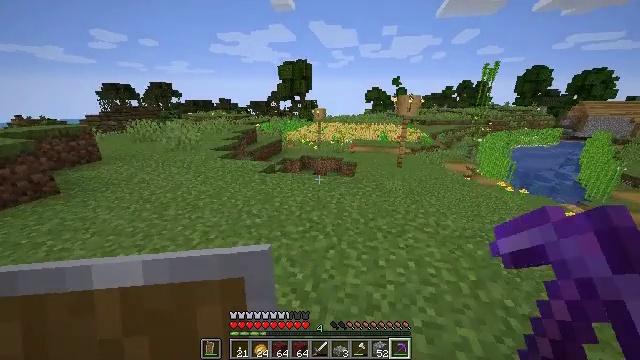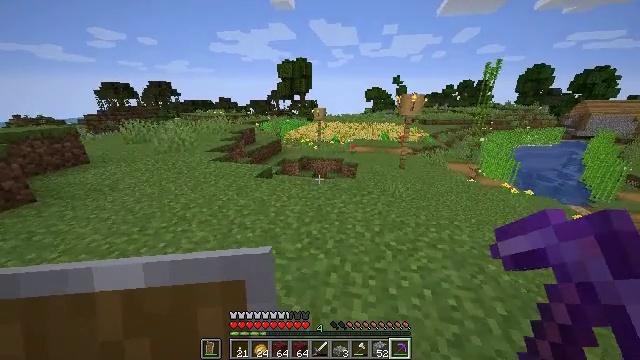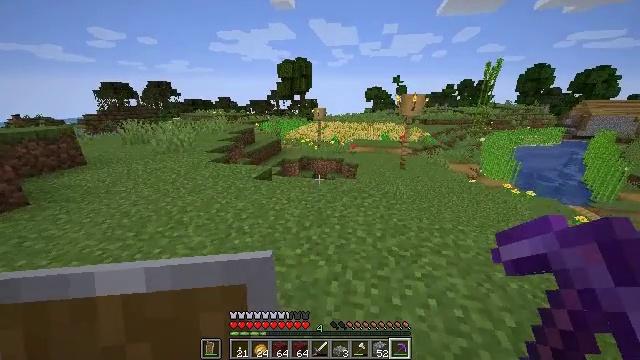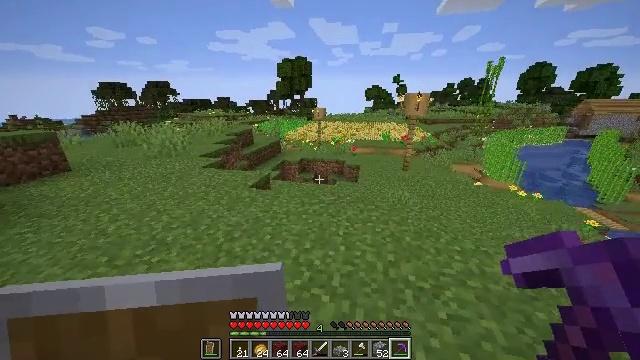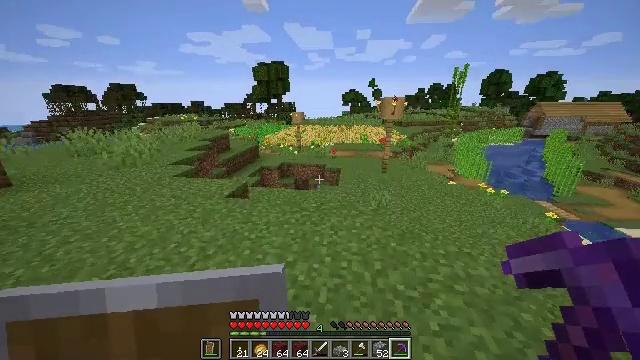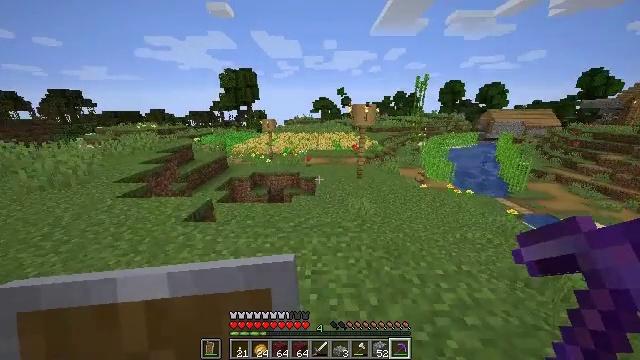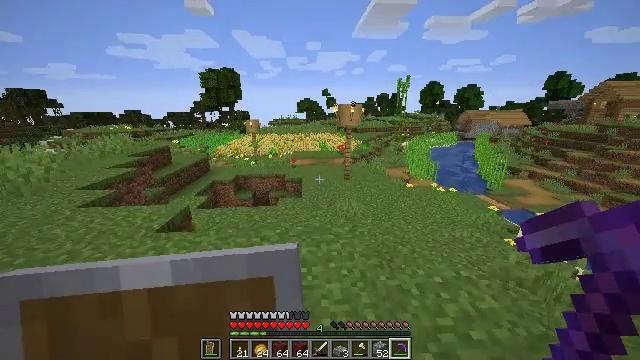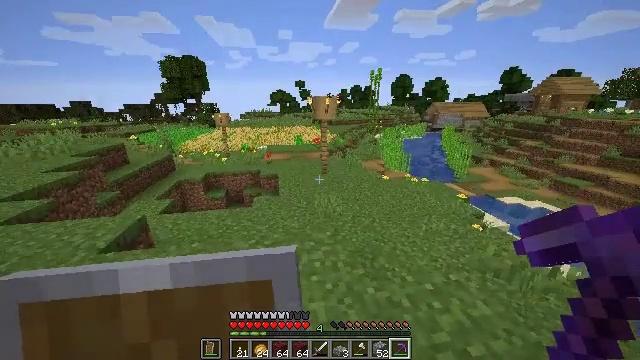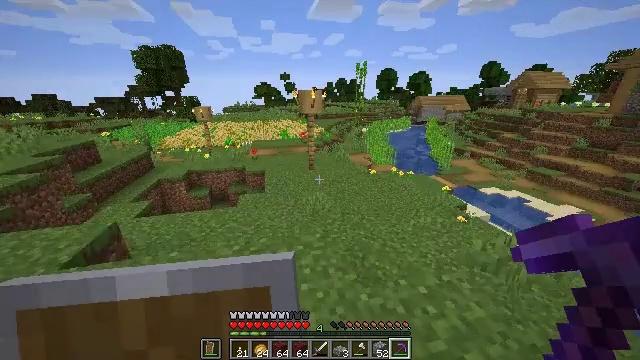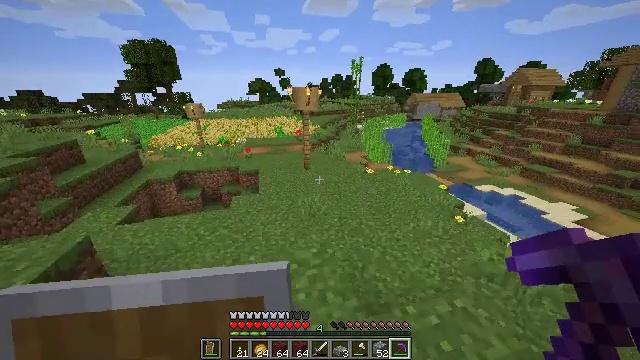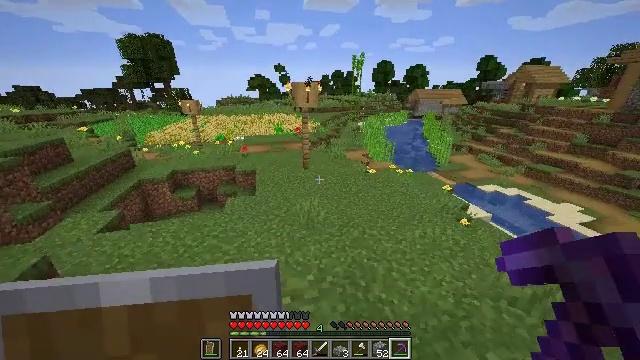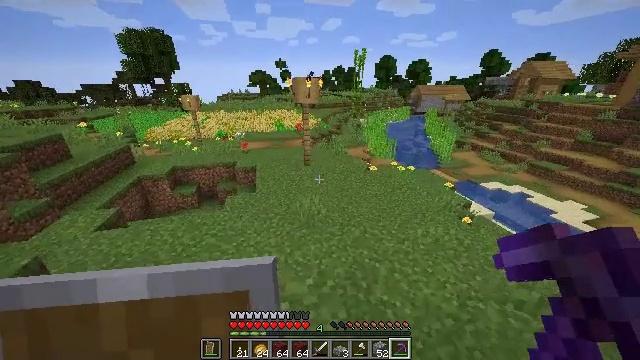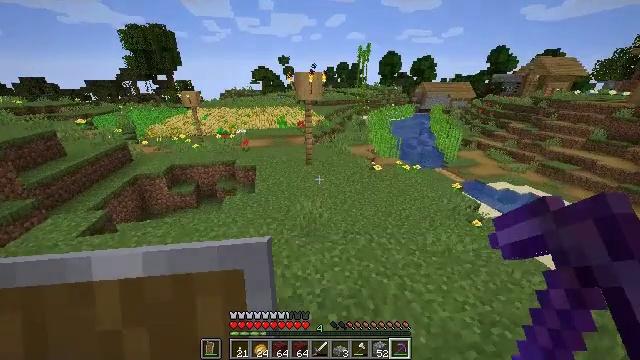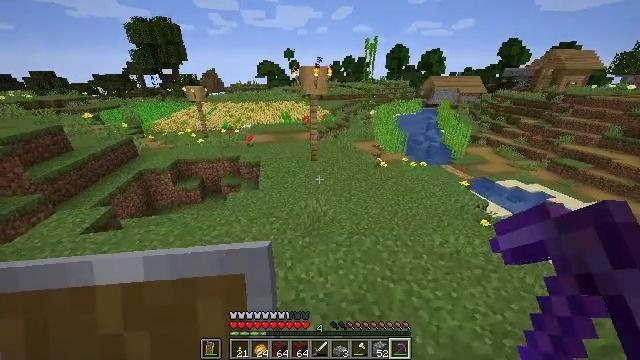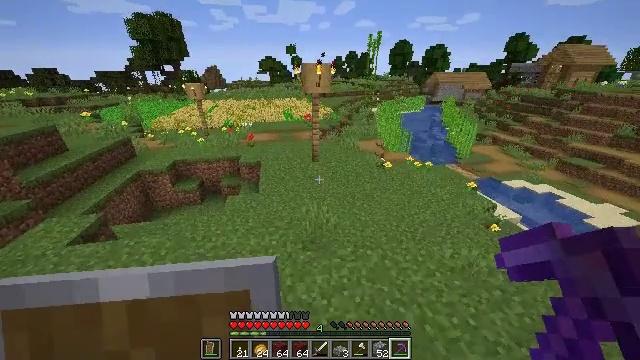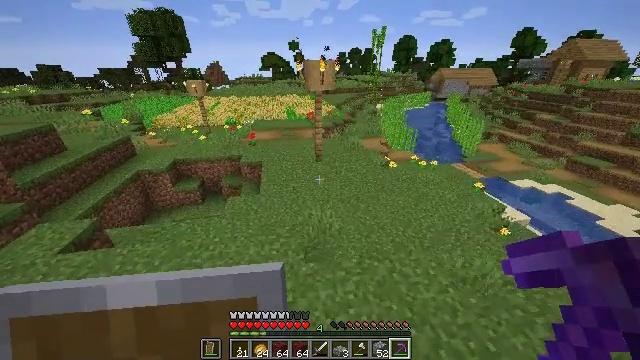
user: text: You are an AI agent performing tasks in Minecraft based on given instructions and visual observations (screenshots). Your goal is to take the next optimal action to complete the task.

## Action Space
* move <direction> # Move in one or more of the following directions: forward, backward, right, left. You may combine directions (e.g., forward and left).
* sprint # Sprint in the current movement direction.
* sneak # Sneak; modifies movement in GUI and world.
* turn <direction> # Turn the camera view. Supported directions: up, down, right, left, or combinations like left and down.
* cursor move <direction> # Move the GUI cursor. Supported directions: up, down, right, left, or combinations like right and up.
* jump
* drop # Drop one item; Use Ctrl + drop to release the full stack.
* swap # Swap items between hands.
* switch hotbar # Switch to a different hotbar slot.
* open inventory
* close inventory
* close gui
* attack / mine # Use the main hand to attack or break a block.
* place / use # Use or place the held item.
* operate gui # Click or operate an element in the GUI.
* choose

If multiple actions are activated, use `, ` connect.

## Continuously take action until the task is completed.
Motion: motion action
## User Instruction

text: craft item air
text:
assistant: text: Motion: move forward
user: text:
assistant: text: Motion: move forward
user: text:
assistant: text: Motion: move forward
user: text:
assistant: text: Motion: move forward, turn right
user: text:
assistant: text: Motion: move forward, turn right and up
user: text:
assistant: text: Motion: move forward, turn right
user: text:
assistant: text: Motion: move forward, turn right and down
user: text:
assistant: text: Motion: move forward, turn right and down
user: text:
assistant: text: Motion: move forward, turn right
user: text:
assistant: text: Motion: move forward
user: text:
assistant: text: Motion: move forward, turn down
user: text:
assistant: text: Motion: move forward
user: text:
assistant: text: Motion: move forward, turn left and down
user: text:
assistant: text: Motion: move forward
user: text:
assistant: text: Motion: move forward
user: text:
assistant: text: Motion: move forward
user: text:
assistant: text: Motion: move forward
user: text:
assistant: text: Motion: move forward
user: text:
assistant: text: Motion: move forward
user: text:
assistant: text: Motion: move forward
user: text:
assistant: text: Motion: move forward
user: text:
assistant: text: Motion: move forward
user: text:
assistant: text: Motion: move forward
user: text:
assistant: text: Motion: move forward
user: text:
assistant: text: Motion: move forward
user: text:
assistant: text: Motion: move forward
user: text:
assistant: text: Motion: move forward
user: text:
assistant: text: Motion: move forward
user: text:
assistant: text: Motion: move forward, turn left and down
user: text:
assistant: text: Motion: move forward, turn left and down